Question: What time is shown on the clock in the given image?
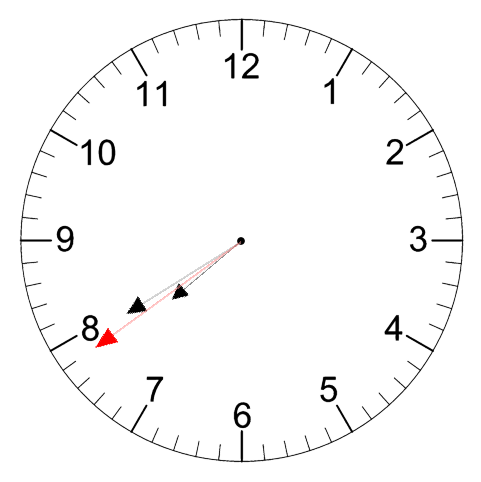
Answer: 07:39:39